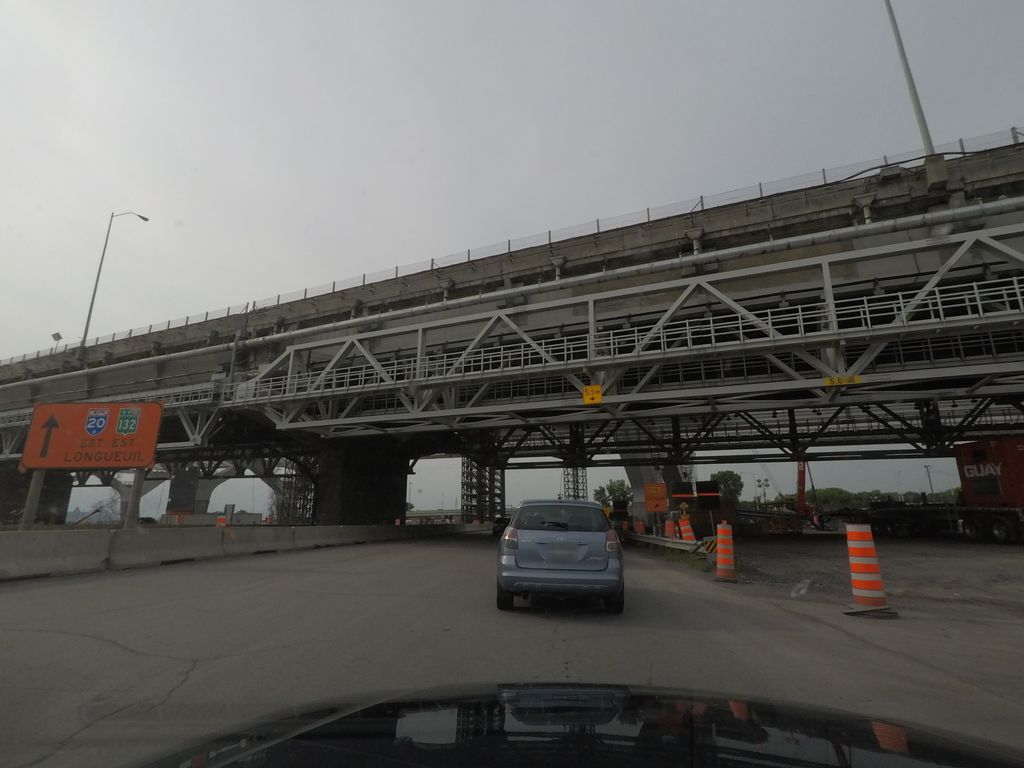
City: montreal